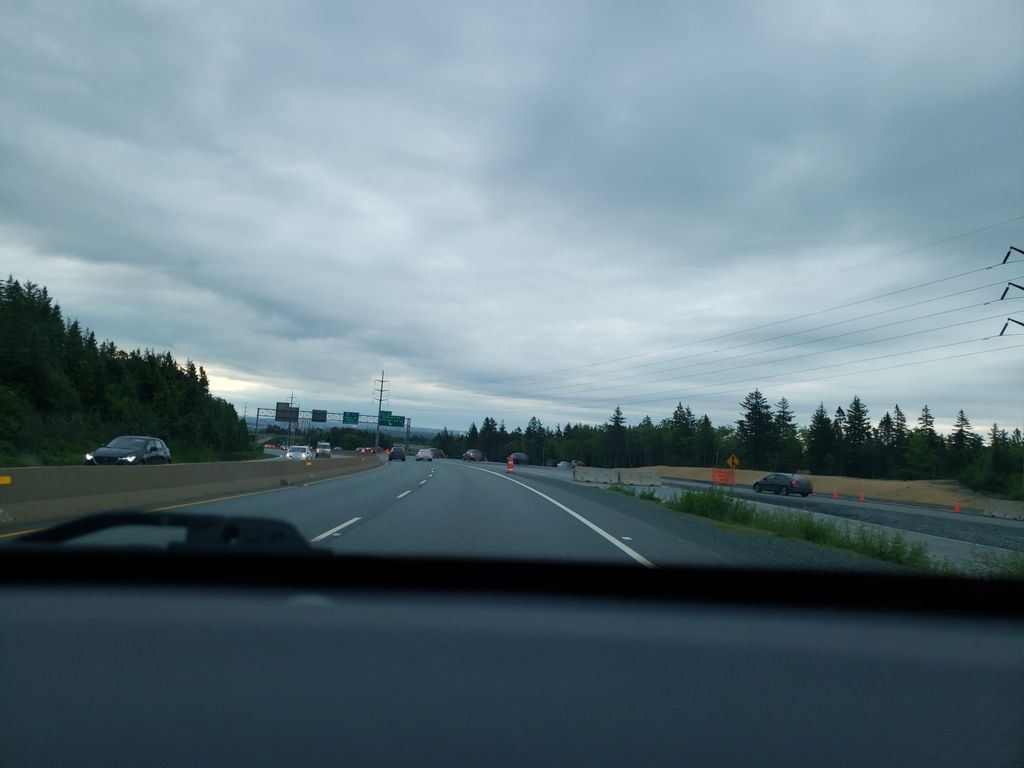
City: halifax